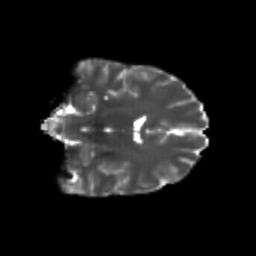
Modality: T2w
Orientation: coronal
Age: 22
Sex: female
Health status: healthy
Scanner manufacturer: philips
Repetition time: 7.39 s
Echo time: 0.08599 s